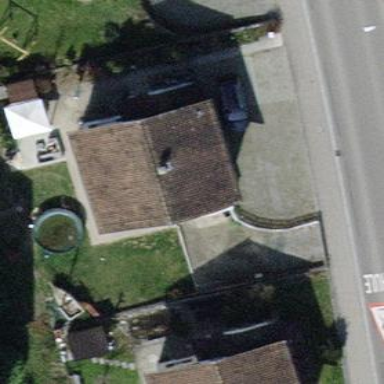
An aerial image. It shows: Detached building with gabled roof.